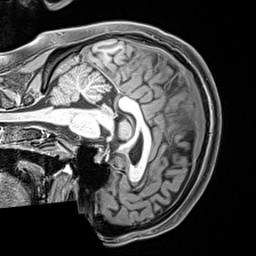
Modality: T1w
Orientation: sagittal
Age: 18
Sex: male
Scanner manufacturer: siemens
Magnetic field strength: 3 T
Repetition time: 2.4 s
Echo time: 0.00217 s